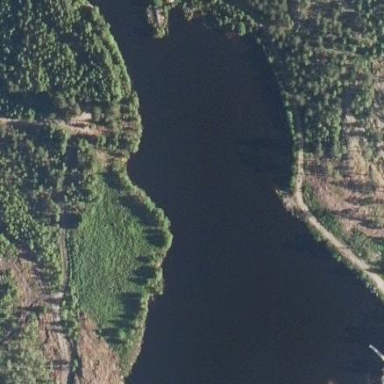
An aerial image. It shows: Lake with natural water.